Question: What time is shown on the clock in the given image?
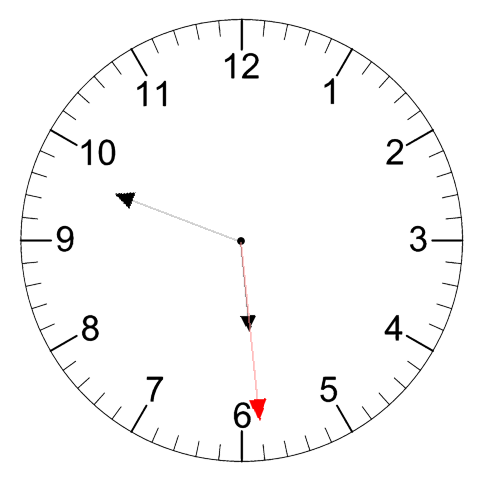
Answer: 05:48:29